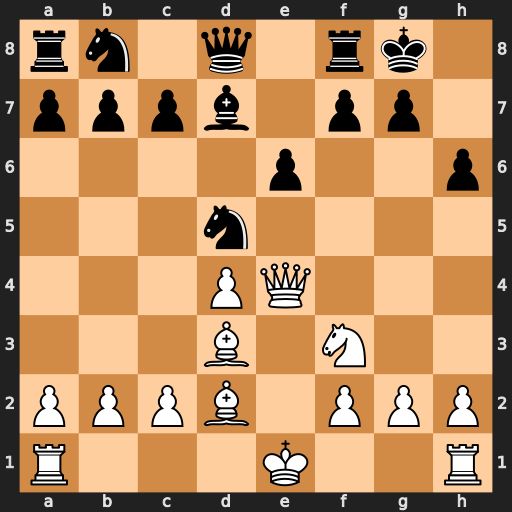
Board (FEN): rn1q1rk1/pppb1pp1/4p2p/3n4/3PQ3/3B1N2/PPPB1PPP/R3K2R
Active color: w
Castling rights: KQ
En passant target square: -
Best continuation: Qh7#